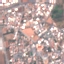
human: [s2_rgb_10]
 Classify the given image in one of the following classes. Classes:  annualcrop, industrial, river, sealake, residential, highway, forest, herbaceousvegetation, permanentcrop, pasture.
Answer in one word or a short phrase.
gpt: Residential